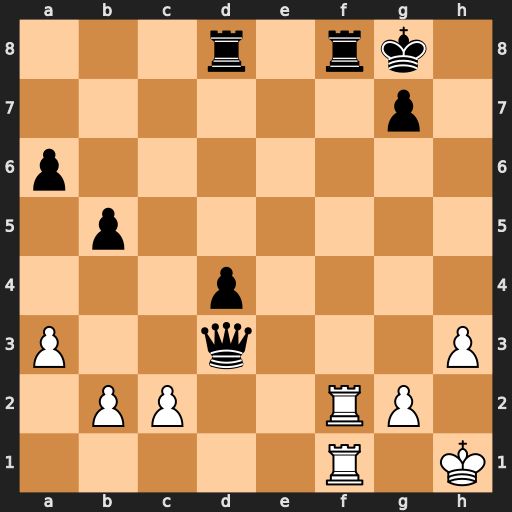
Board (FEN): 3r1rk1/6p1/p7/1p6/3p4/P2q3P/1PP2RP1/5R1K
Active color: w
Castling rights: -
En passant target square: -
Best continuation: Rxf8+ Rxf8 Rxf8+ Kxf8 cxd3